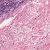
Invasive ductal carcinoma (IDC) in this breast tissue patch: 1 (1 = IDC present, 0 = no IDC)